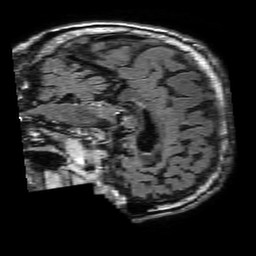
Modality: FLAIR
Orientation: sagittal
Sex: male
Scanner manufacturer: philips
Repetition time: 11 s
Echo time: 0.125 s